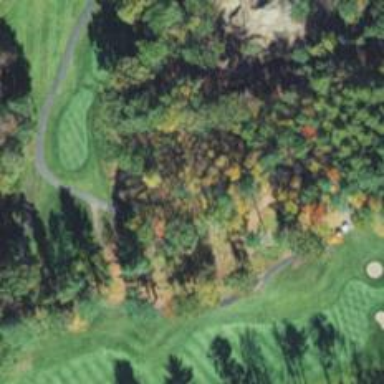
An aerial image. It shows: Service road used as golf cart path.